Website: apple
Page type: payment
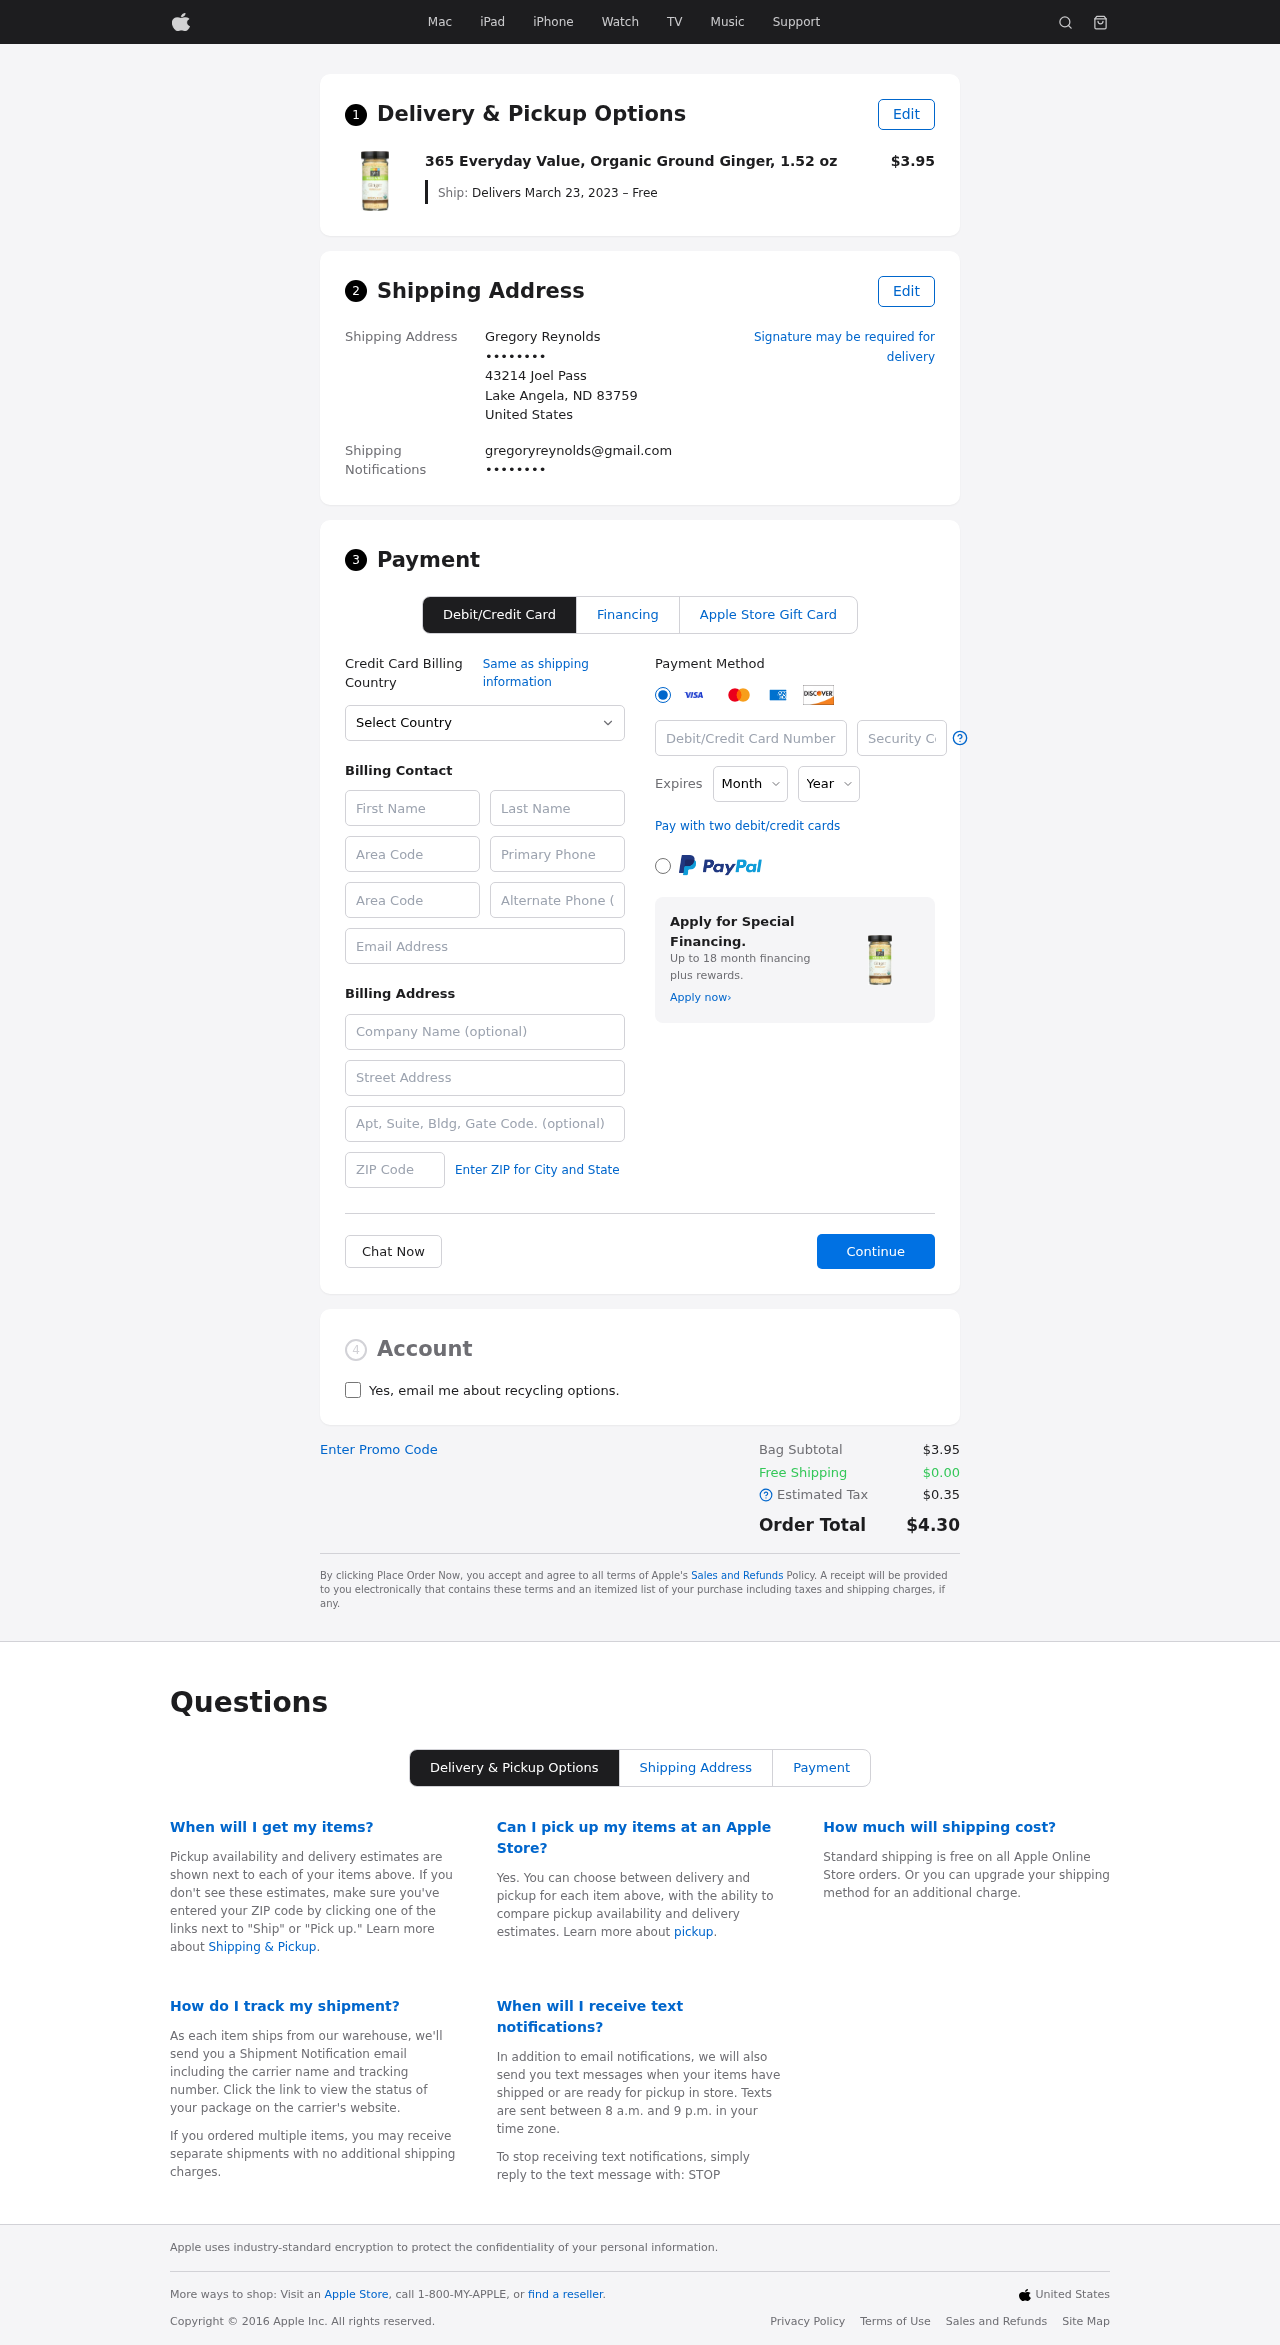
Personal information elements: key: PII_CARD_CVV
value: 356
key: PII_CARD_EXPIRY_MONTH
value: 06
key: PII_CARD_EXPIRY_YEAR
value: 26
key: PII_CARD_NUMBER
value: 4260 3185 5051 6242
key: PII_CITY_STATE_ZIP
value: Lake Angela, ND 83759
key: PII_COMPANY
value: Medina PLC
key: PII_COUNTRY
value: United States
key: PII_EMAIL
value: gregoryreynolds@gmail.com
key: PII_EMAIL2
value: gregoryreynolds@gmail.com
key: PII_FIRSTNAME
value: Gregory
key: PII_FULLNAME
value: Gregory Reynolds
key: PII_LASTNAME
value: Reynolds
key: PII_PHONE3
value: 7953011834
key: PII_PHONE_ALT
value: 4523500660
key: PII_PHONE_ALT_AREA
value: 452
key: PII_PHONE_AREA
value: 795
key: PII_SECURITY_CODE
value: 289
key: PII_STREET
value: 43214 Joel Pass
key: PII_PHONE
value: ••••••••
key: PII_PHONE2
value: ••••••••
Product elements: key: PRODUCT1_NAME
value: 365 Everyday Value, Organic Ground Ginger, 1.52 oz
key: PRODUCT1_PRICE
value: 3.95
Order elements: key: ORDER_DELIVERY_DATE
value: Delivers March 23, 2023 – Free
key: ORDER_SUBTOTAL
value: $3.95
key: ORDER_SHIPPING_COST
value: $0.00
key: ORDER_TAX
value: $0.35
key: ORDER_TOTAL
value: $4.30